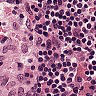
Metastatic tissue present: no